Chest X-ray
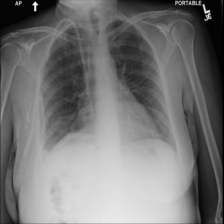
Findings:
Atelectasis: positive
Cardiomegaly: negative
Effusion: negative
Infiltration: positive
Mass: negative
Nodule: negative
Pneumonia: negative
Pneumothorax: negative
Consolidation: negative
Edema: negative
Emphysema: negative
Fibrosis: negative
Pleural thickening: negative
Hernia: negative